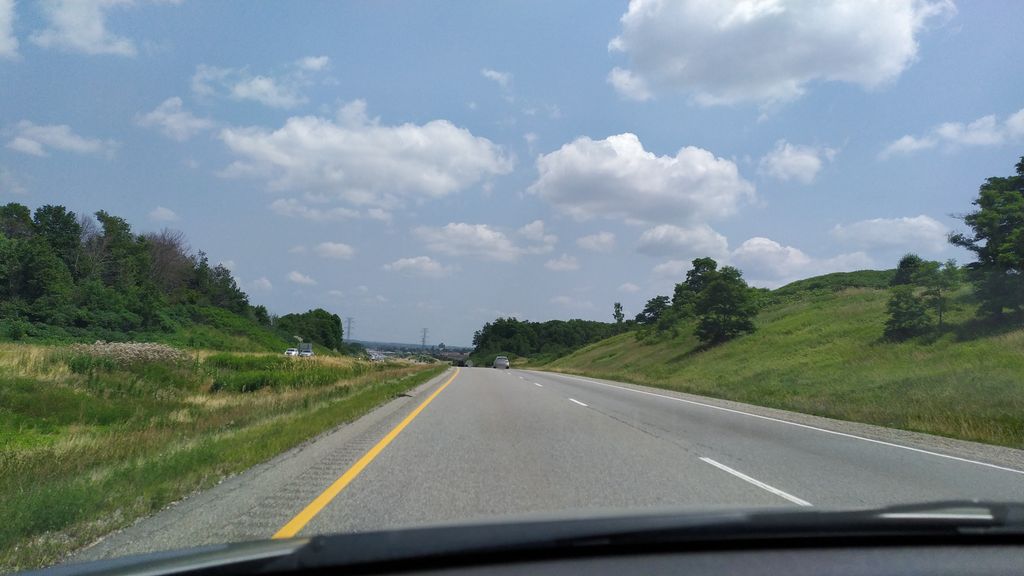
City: kitchener-waterloo